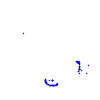
Particle: kaon